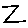
Label: zigzag